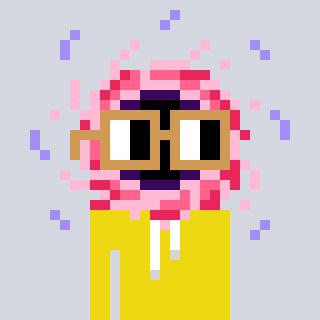
a pixel art character with square brown glasses, a blackhole-shaped head and a yellow-colored body on a cool background